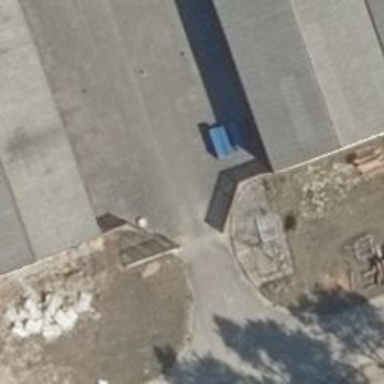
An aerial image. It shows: Concrete driveway made of plates.